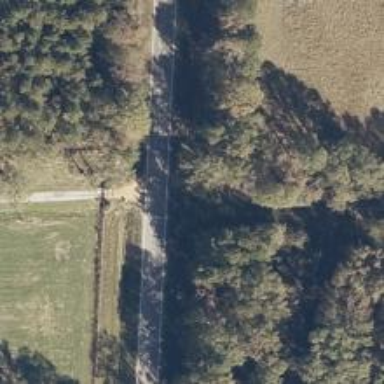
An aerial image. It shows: Asphalt road classified as primary highway.